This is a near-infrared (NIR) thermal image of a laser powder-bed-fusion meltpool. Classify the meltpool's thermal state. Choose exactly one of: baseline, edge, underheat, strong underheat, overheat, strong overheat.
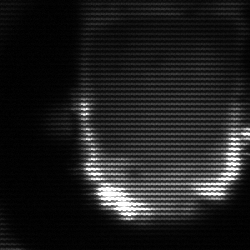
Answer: baseline